Question: I'm facing a problem that seems to be unresolved unless I just have not found the answer (It was not in the "Questions that may already have your answer" neither did I found it accros the Web).
So Here is my problem :
I have multiple image never the same height/width but I want them to be displayed with the same aspect and keeping their ratio.
Concretely what I'm trying to respect is :
- - - - - -
Like this but in responsive :
Here is a Fiddle of what I have found for now on : <URL>
## CSS :
This is for keeping the same ratio.
'''
height: 50%;
width: auto;
'''
And this is to ajust to the size I want (But this is not responsive !)
'''
position: relative ;
float: left;
height:200px;
width:200px;
background-position: 50% 50%;
background-repeat: no-repeat;
background-size: cover;
overflow: hidden;
'''
I'm open to every solution; jQuery as well.
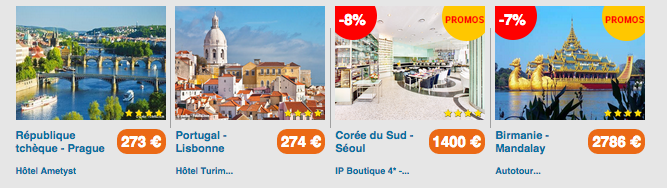
Answer: This is an issue which often happens in frontend development. Ideally we should use images which have the exact same size so that the aspect ratios remain the same.
When the images have verying heights then we need to crop the images somehow so that they have the same height.
Here is an <URL> example of what you can do.
'''
.image-wrap {
overflow: hidden;
height: 0;
padding-bottom: 50%;
}
.image-wrap img {
max-width: 100%;
}
'''
Wrap the image in a div with 'overflow: hidden' and use padding bottom to define the height of the image.